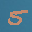
Label: 5